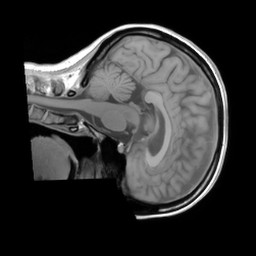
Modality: T1w
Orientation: sagittal
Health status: ill
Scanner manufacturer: siemens
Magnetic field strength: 3 T
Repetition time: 0.4 s
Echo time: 0.00246 s